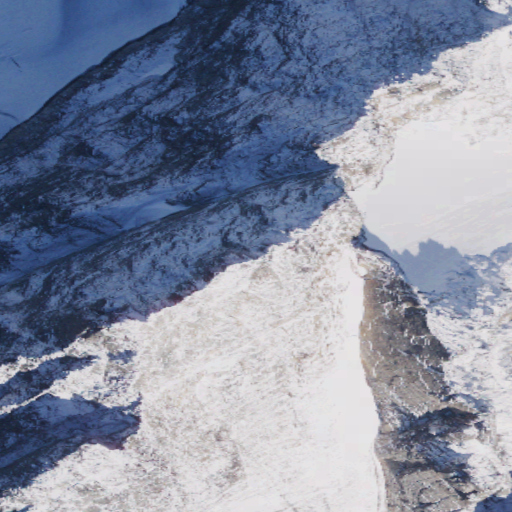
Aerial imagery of mountain in Washington named Phantom Peak containing barren land and snow